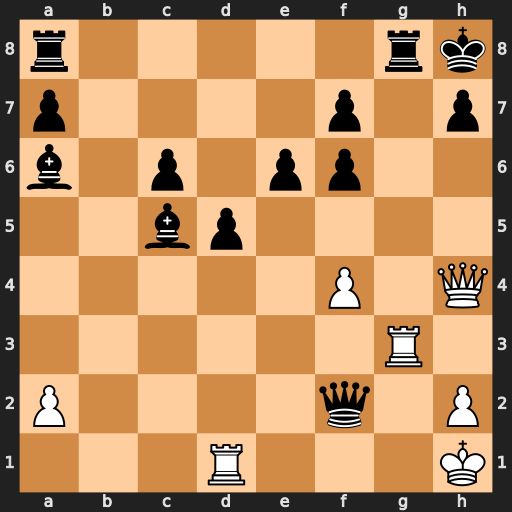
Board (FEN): r5rk/p4p1p/b1p1pp2/2bp4/5P1Q/6R1/P4q1P/3R3K
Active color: w
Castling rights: -
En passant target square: -
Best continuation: Qxf6+ Rg7 Qxg7#